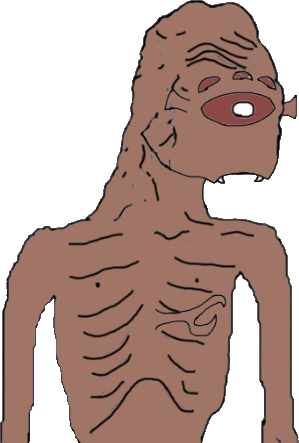
Label: 5_Alien